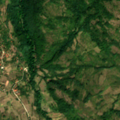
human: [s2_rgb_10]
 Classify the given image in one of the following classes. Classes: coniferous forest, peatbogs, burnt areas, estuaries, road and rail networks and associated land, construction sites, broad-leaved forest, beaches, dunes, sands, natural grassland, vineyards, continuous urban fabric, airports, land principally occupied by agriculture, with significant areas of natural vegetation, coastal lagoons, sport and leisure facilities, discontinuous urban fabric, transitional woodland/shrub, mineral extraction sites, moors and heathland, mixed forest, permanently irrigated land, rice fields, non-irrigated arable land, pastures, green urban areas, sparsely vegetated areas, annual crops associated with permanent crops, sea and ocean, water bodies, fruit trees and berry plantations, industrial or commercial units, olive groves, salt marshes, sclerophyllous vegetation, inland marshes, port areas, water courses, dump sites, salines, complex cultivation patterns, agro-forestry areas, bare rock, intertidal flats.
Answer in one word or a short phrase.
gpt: complex cultivation patterns, land principally occupied by agriculture, with significant areas of natural vegetation, broad-leaved forest, transitional woodland/shrub